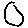
Label: circle